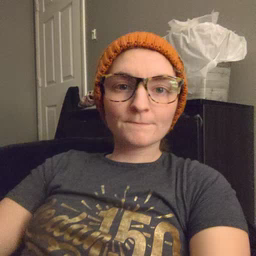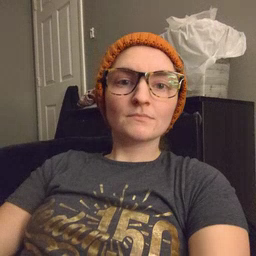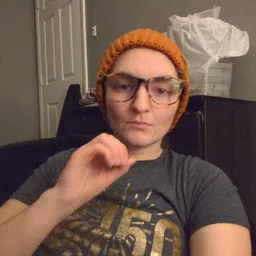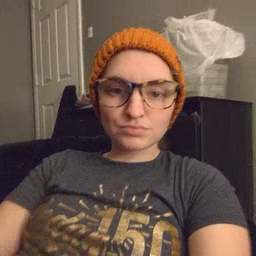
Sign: blow